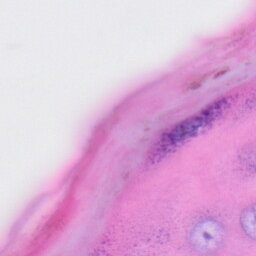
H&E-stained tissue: Skin